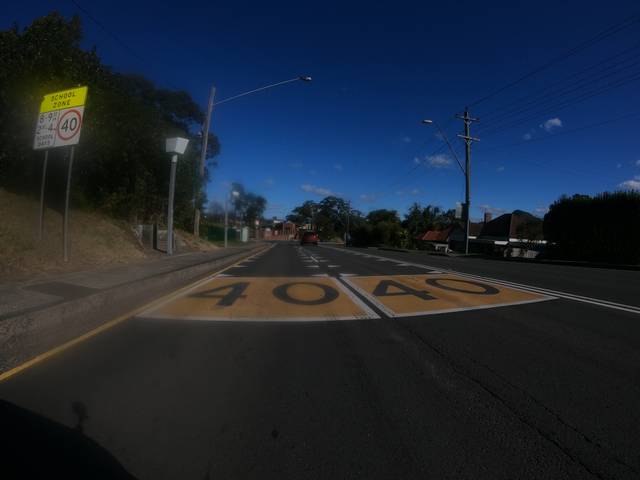
Region: Australia
Coordinates: -34.427, 150.869